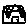
Label: house